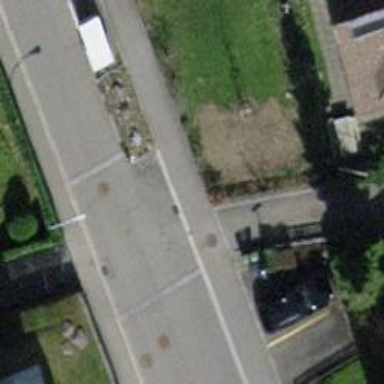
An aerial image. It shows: Unmarked crossing on the road.